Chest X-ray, PA view. Patient: 73 years old, sex M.
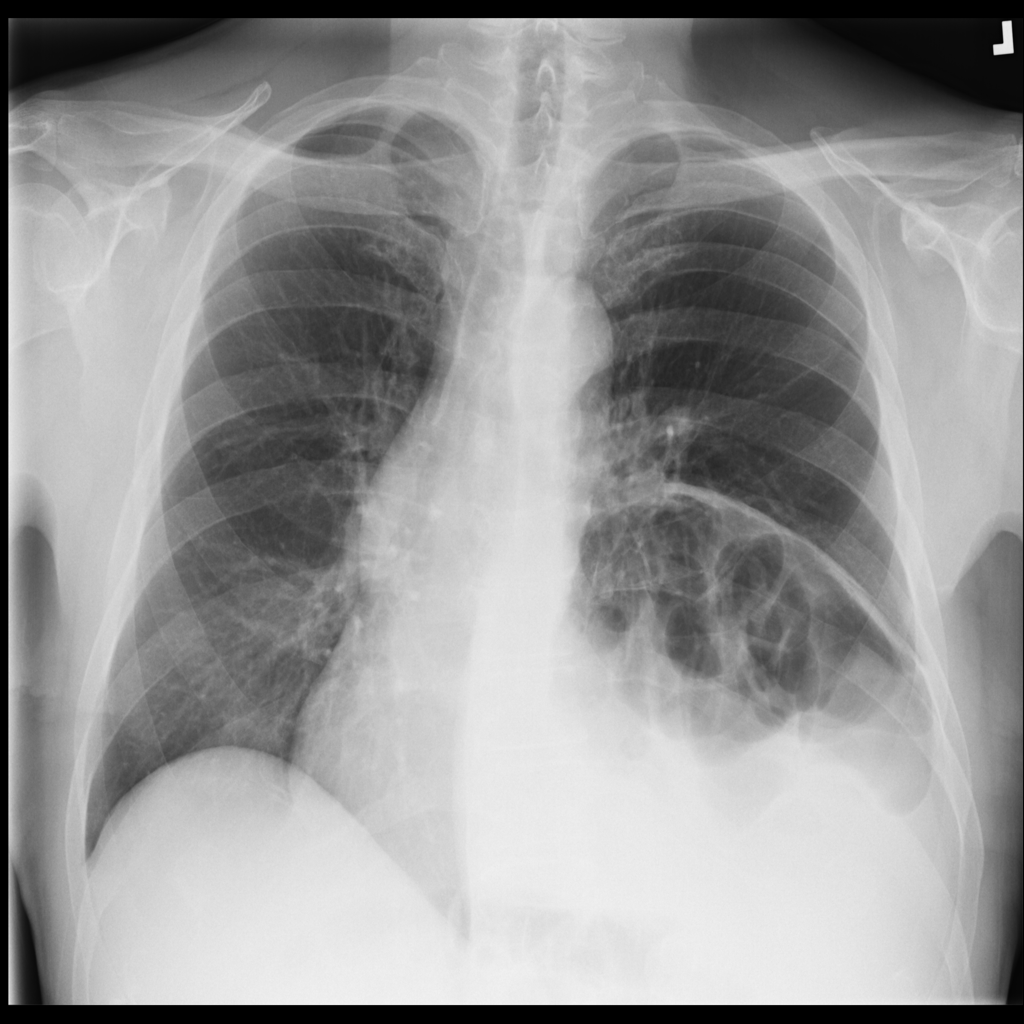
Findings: No Finding